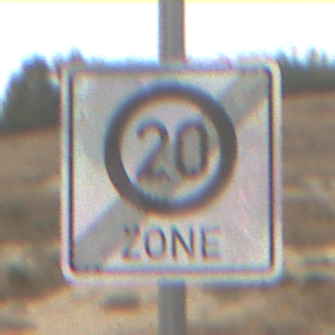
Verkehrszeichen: EndeZone20
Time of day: MorningAfternoon
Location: Outdoor (Nature)
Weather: Overcast
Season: NotSpecified
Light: Natural